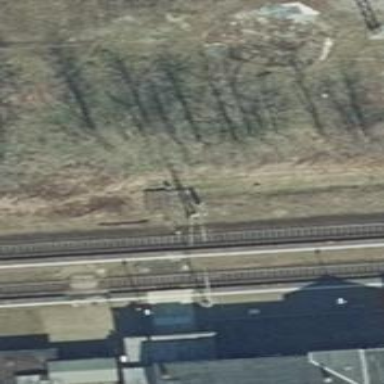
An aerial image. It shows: Stop position for public transport at railway stop.